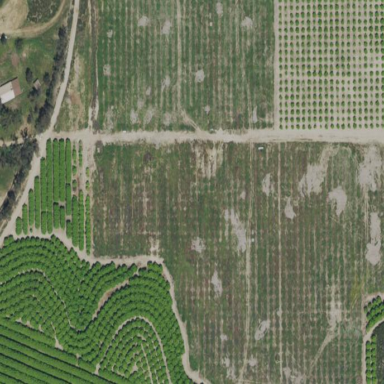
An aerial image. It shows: Orchard.